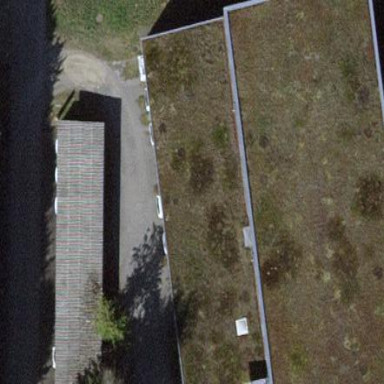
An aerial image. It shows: View of roof of building.